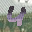
Label: 4